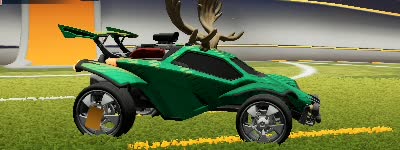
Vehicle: octane